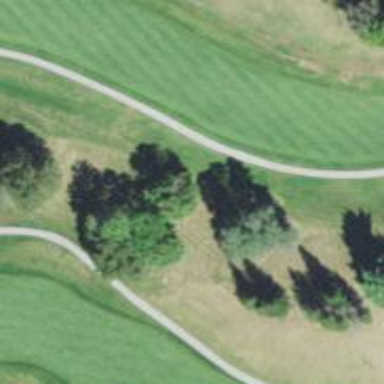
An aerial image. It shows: Rough grassy area used for golf.